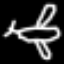
Label: airplane